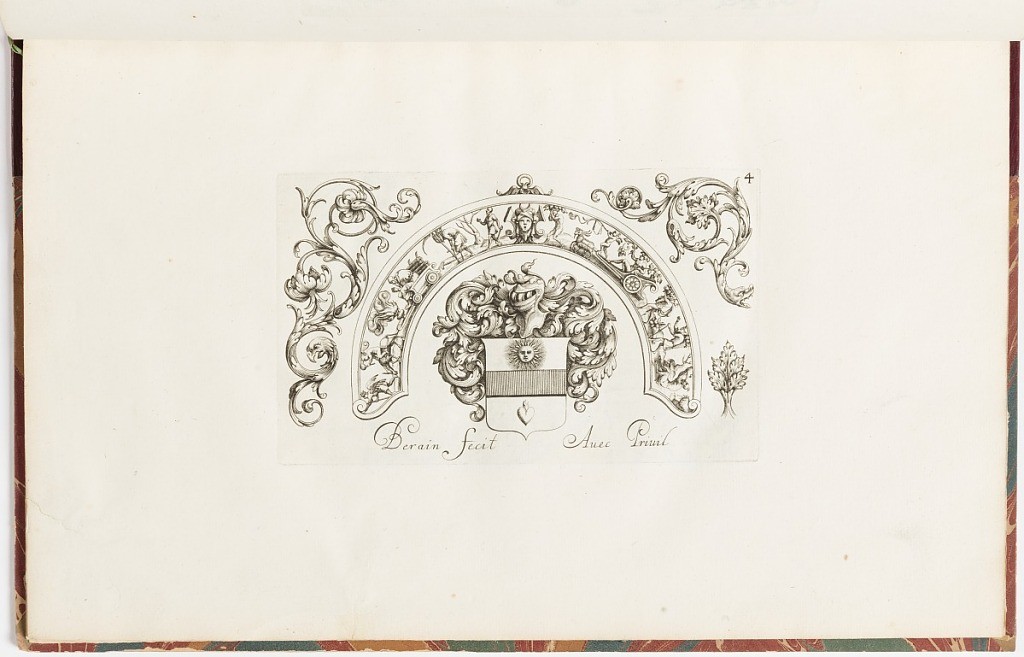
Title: Ornament Design with a Heraldic Achievement
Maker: Jean Berain, the elder, French, 1640-1711
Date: ca.1670–ca.1700
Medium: Etching and engraving on laid paper
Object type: Print
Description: Ornament designs with grotesque motifs. A central coat of arms featuring a sun and a flaming heart surrounded by a helmet and scrolling foliage. Framed by a semi-circular frieze featuring a procession of figures and mythological creatures possibly representing the seasons, with a central mask with a ring above. Left and right of the center, smaller designs for scrolling foliage featuring rosettes, terminal heads, and acanthus leaves. The plate is signed and numbered.